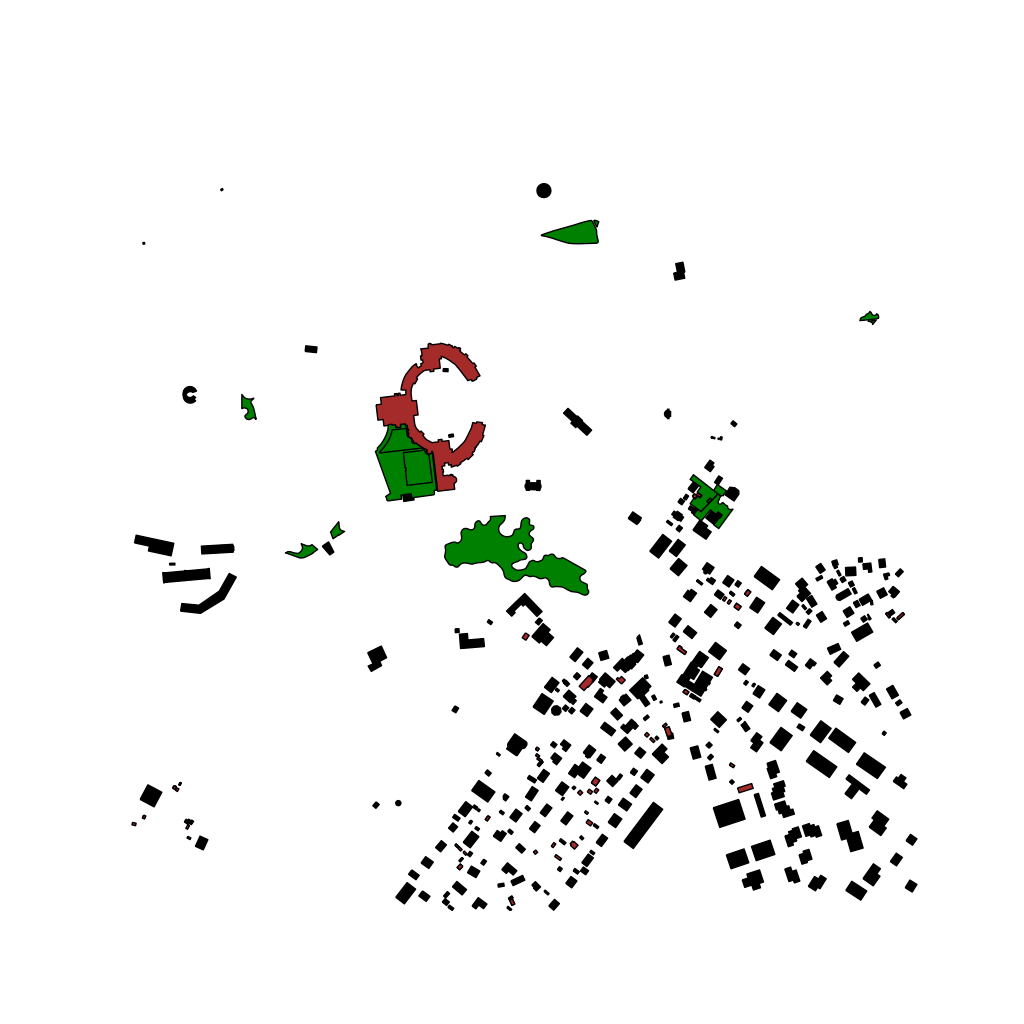
Tags: overhead vector_map, agriculture, business, recreation, residential, special, historical, modern, individual_rise, low_rise, density_1, Building, Facility, Park, 1.0 km²